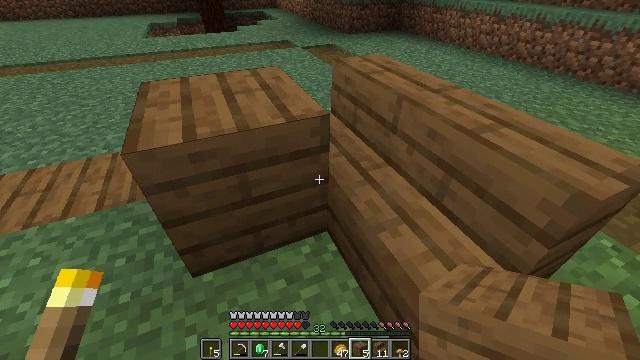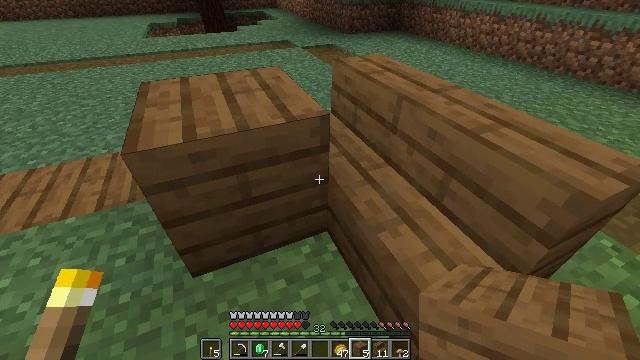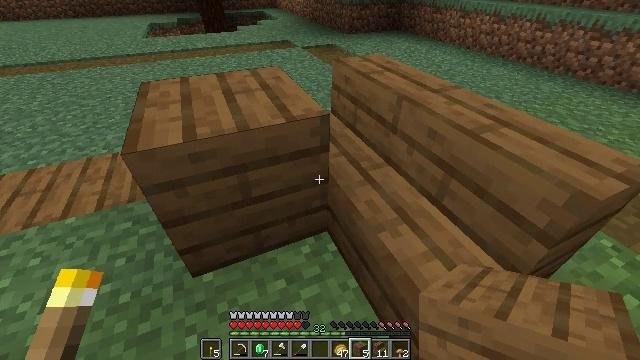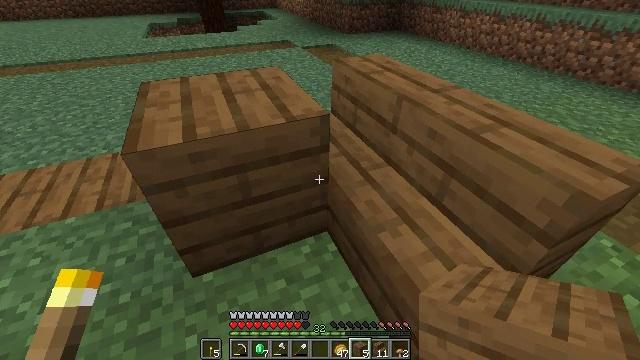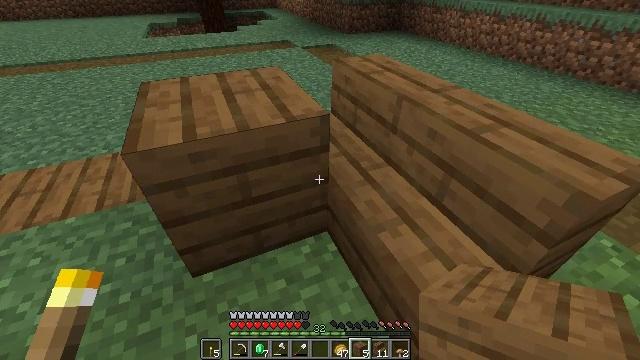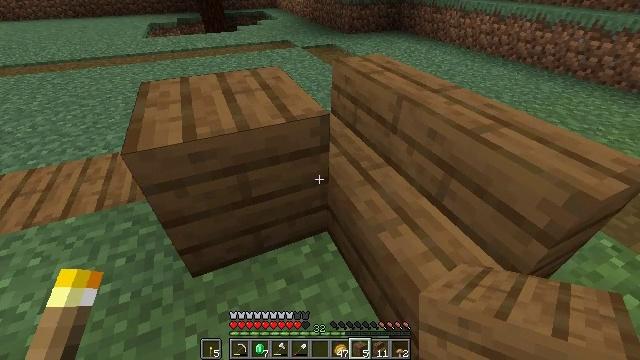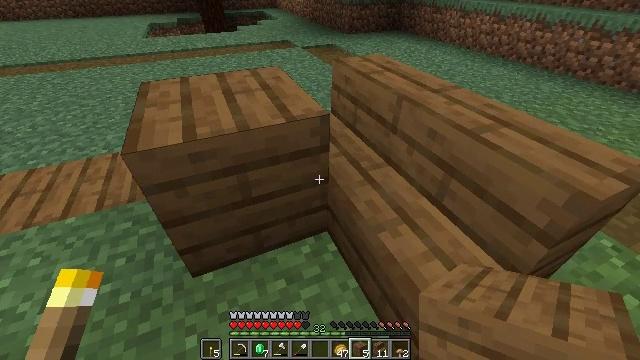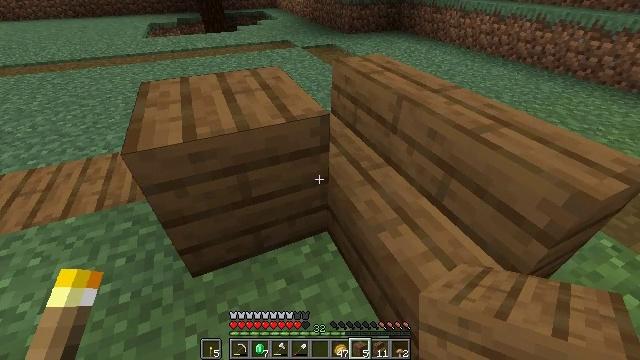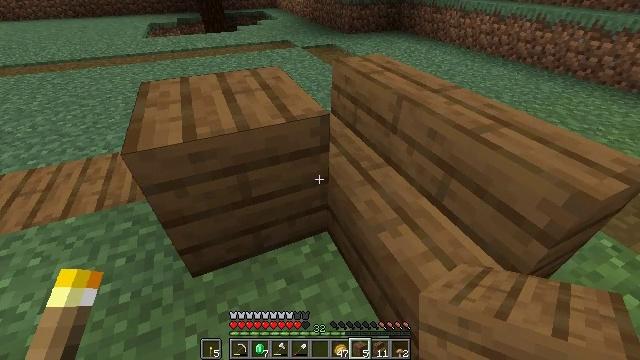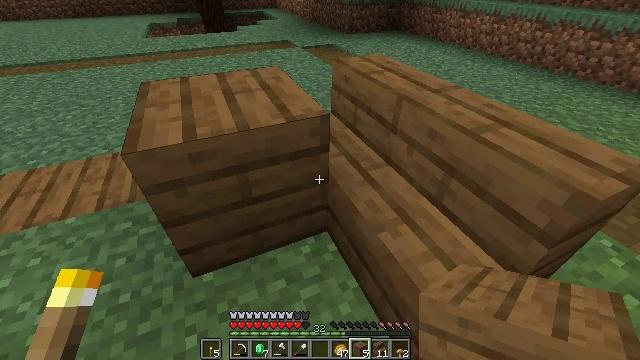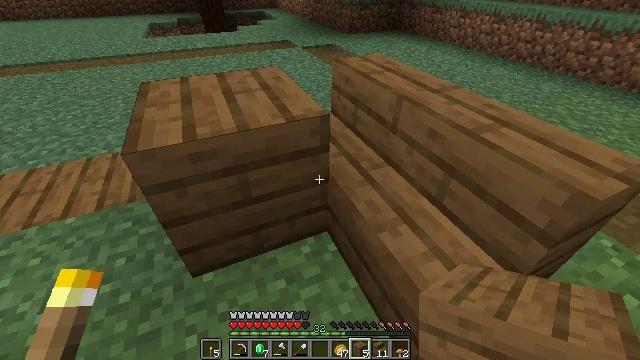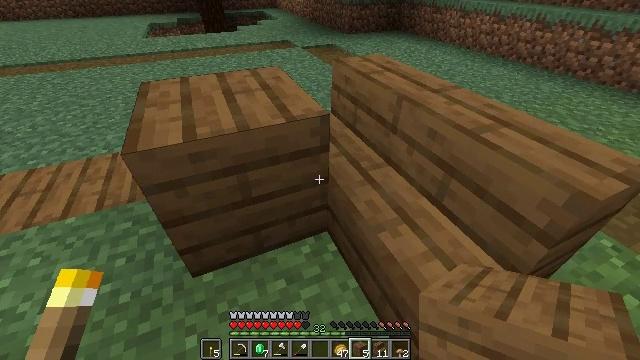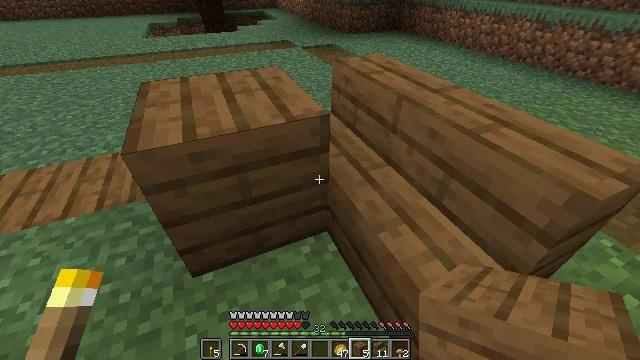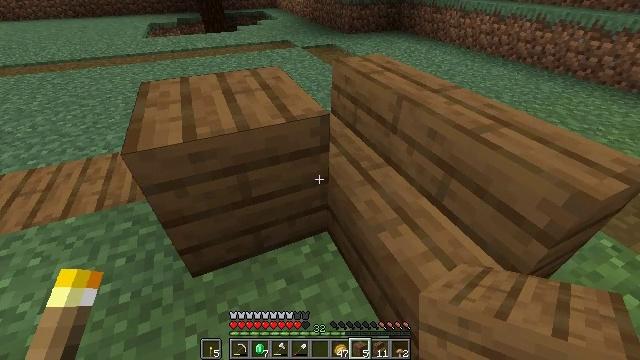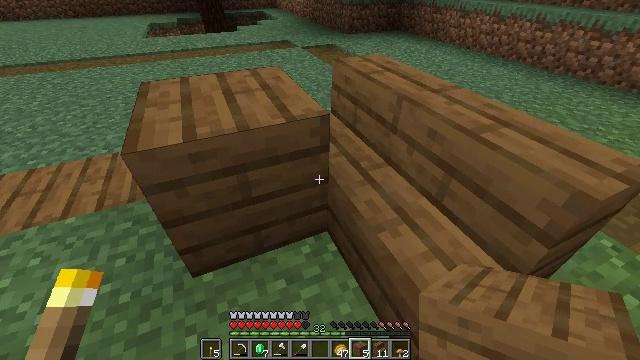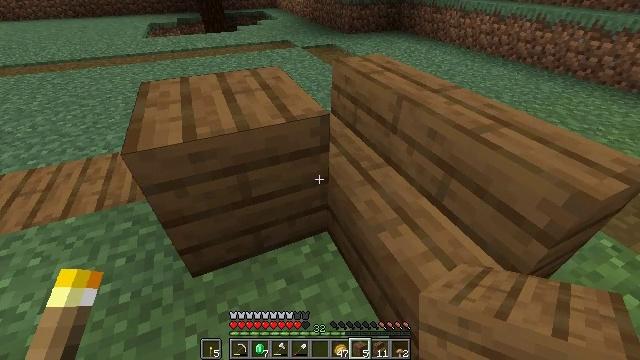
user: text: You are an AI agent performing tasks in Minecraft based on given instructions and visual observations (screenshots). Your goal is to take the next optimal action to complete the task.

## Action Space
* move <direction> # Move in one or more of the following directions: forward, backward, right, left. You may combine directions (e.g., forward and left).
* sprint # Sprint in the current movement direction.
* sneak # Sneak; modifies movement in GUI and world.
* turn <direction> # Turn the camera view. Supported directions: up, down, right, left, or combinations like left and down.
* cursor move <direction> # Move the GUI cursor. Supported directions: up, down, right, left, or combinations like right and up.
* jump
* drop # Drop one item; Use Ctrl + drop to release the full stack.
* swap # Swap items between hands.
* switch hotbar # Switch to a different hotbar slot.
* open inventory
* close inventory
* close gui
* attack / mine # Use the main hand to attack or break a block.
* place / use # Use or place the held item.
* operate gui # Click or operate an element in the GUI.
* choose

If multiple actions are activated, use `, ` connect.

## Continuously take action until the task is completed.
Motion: motion action
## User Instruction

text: Attack the spruce stairs to remove them.
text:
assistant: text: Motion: no_op
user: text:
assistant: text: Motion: no_op
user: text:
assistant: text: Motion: no_op
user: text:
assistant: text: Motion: no_op
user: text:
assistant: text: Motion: no_op
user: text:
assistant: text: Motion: no_op
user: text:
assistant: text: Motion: no_op
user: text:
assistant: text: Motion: no_op
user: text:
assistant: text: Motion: no_op
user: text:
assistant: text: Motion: no_op
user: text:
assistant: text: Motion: no_op
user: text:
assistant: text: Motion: no_op
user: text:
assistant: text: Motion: no_op
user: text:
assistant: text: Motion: no_op
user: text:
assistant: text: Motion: no_op
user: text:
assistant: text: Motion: no_op
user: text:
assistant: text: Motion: no_op
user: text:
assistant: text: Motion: no_op
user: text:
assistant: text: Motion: turn left
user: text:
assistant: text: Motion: turn left
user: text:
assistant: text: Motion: turn left
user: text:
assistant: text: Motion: turn left
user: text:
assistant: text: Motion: no_op
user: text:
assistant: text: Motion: no_op
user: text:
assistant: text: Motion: no_op
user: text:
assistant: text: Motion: no_op
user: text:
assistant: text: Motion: no_op
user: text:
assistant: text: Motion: no_op
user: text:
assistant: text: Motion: no_op
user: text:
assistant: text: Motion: no_op